Question: Here is dataset:
'''
set.seed(123)
myd <- data.frame (class = rep(1:4, each = 100), yvar = rnorm(400, 50,30))
require(ggplot2)
m <- ggplot(myd, aes(x = yvar))
p <- m + geom_histogram(colour = "grey40", fill = "grey40", binwidth = 10) +
facet_wrap(~class) + theme_bw( )
p + opts(panel.margin=unit(0 ,"lines"))
'''
I want to add labels to bars which each subject class fall into and produce something like the post-powerpoint processed graph. Is there way to do this within R ? ......
Edit: we can think of different pointer such as dot or error bar, if arrow is not impossible

Let's say the following is subjects to be labelled:
'''
class name yvar
2 subject4 104.0
3 subject3 8.5
3 subject1 80.0
4 subject2 40.0
4 subject1 115.0
classd <- data.frame (class = c(2,3,3,4,4),
name = c ("subject4", "subject3", "subject1", "subject2", "subject1"),
yvar = c(104.0, 8.5,80.0,40.0, 115.0))
'''
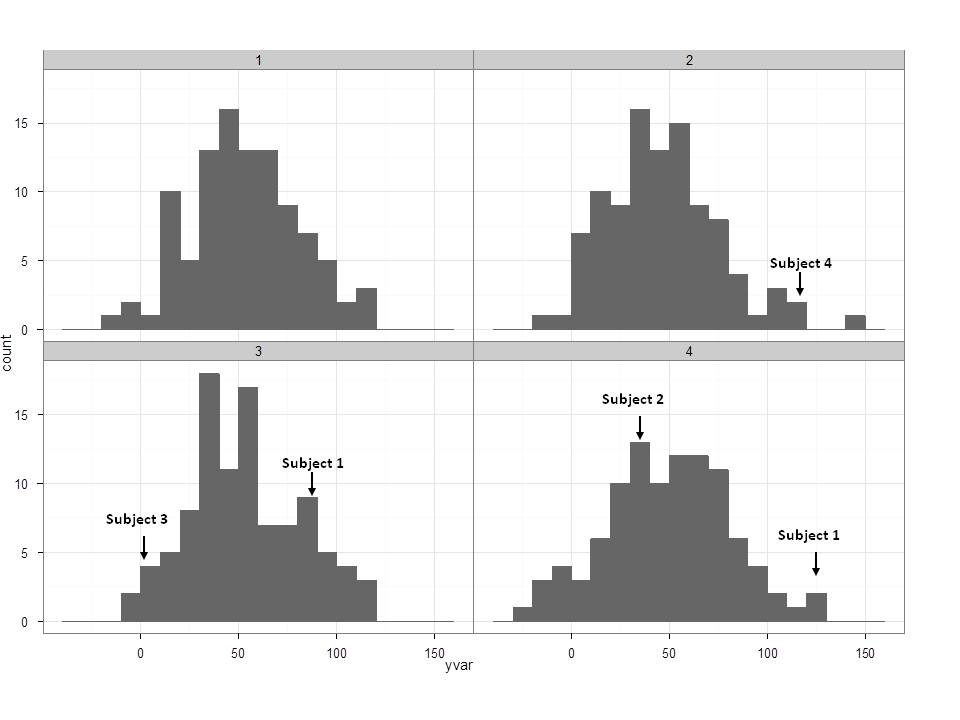
Answer: 'opts' is deprecated; use 'theme' instead.
Extending bdemarest's response a little, I think this calculates the bar heights programatically. The last two columns of 'arrow_pos' contain the relevant information: 'Freq' is the height of the bar; 'xval' in the x position of the midpoint of the bar. But still, some of the labels overlap the bars.
By default 'cut' bounds its intervals as (b1, b2], whereas it appeas that 'ggplot2' bounds its intervals in geom_histogram as [b1, b2). I've modified the code so that both bound their intervals as [b1, b2), ie the ggplot way.
'''
library(ggplot2)
library(grid) # unit() is in the grid package.
library(plyr) # Data restructuring
set.seed(123)
myd <- data.frame (class = rep(1:4, each = 100), yvar = rnorm(400, 50, 30))
arrow_pos = read.table(header=TRUE, stringsAsFactors=FALSE,
text="class name yvar
2 subject4 104.0
3 subject3 8.5
3 subject1 80.0
4 subject2 40.0
4 subject1 115.0")
# Calculate the y positions for the labels and arrows
# For the myd data frame, obtain counts within each bin, but separately for each class
bwidth <- 10 # Set binwidth
Min <- floor(min(myd$yvar)/bwidth) * bwidth
Max <- ceiling(max(myd$yvar)/bwidth) * bwidth
# Function to do the counting
func <- function(df) {
tab = as.data.frame(table(cut(df$yvar, breaks = seq(Min, Max, bwidth), right = FALSE)))
tab$upper = Min + bwidth * (as.numeric(rownames(tab)))
return(tab)
}
# Apply the function to each class in myd data frame
TableOfCounts <- ddply(myd, .(class), function(df) func(df))
# Transfer counts of arrow_pos
arrow_pos$upper <- (floor(arrow_pos$yvar/bwidth) * bwidth) + bwidth
arrow_pos <- merge(arrow_pos, TableOfCounts, by = c("class", "upper"))
arrow_pos$xvar <- (arrow_pos$upper - .5 * bwidth) # x position of the arrow is at the midpoint of the bin
arrow_pos$class=factor(as.character(arrow_pos$class),
levels=c("1", "2", "3", "4")) # Gets rid of warnings.
ggplot(myd, aes(x=yvar)) +
theme_bw() +
geom_histogram(colour="grey70", fill="grey70", binwidth=bwidth) +
facet_wrap(~ class) +
theme(panel.margin=unit(0, "lines")) +
geom_text(data=arrow_pos, aes(label=name, x=xvar, y=Freq + 2), size=4) +
geom_segment(data=arrow_pos,
aes(x=xvar, xend=xvar, y=Freq + 1.5, yend=Freq + 0.25),
arrow=arrow(length=unit(2, "mm")))
'''